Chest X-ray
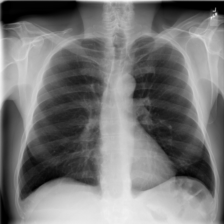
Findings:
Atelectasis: negative
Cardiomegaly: negative
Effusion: negative
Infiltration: negative
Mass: negative
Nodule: negative
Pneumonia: negative
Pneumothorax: negative
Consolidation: negative
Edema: negative
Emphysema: negative
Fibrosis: negative
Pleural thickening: negative
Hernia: negative